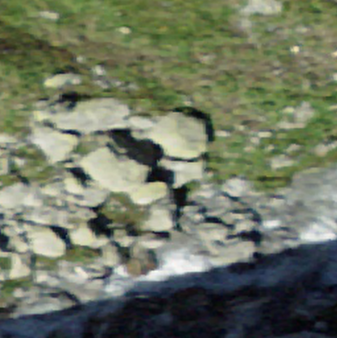
Label: bouldering_area